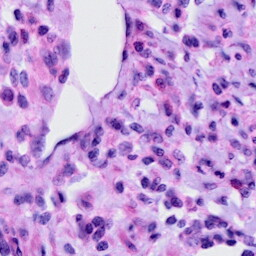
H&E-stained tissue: Cervix